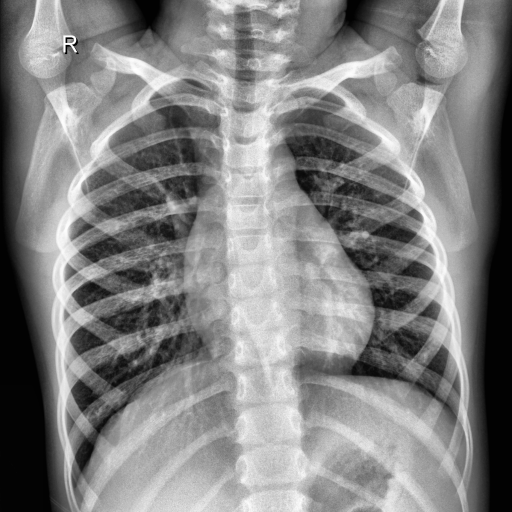
Finding: NORMAL